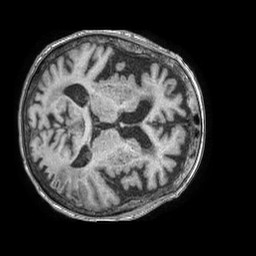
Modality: T1w
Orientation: axial
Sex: female
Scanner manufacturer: philips
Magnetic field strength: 1.5 T
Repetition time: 0.007873 s
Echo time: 0.003601 s